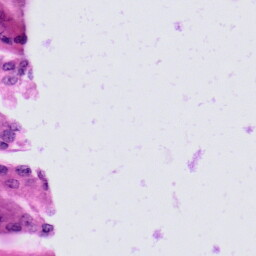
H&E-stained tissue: Prostate